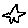
Label: star